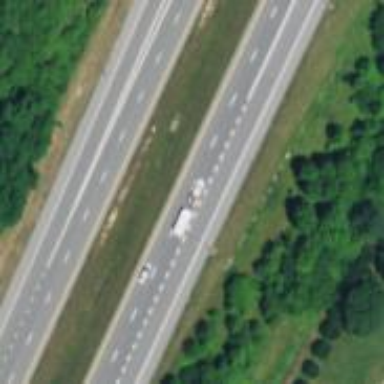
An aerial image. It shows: Asphalt motorway.